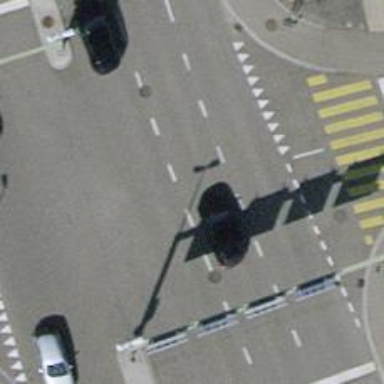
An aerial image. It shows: Road with traffic signals.